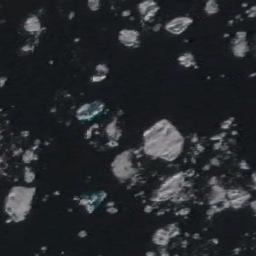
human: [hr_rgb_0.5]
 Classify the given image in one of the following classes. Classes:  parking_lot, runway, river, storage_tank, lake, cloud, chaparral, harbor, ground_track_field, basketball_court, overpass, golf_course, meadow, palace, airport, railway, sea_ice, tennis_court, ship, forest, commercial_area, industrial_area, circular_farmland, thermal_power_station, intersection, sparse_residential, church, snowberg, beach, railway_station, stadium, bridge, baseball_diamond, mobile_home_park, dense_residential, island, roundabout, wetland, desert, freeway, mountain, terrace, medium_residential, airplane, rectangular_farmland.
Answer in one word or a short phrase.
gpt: sea_ice